Interaction volume radius: 5 \u00c5
Interaction volume height: 20 \u00c5
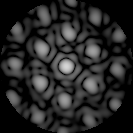
Disorder parameter: 0.3577